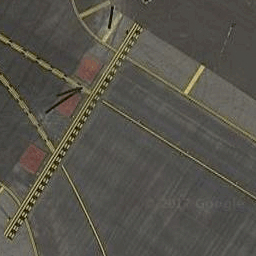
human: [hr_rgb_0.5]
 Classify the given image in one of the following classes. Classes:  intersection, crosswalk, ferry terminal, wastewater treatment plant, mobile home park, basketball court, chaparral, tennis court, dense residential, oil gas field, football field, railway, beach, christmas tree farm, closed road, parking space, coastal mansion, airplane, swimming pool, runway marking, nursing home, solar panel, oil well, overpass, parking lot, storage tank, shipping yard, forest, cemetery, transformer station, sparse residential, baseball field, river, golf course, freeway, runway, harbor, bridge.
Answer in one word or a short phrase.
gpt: runway marking